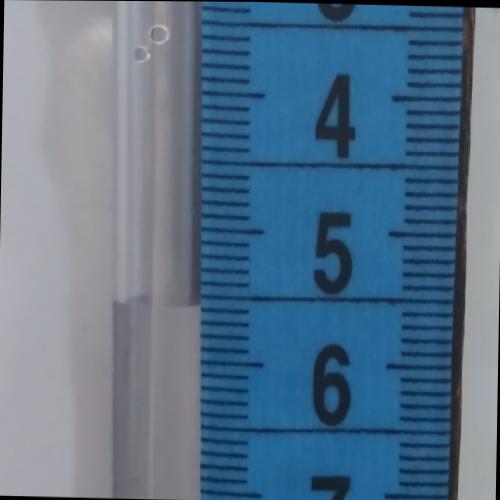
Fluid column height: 5.6 cm